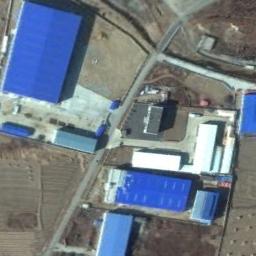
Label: industrial_area